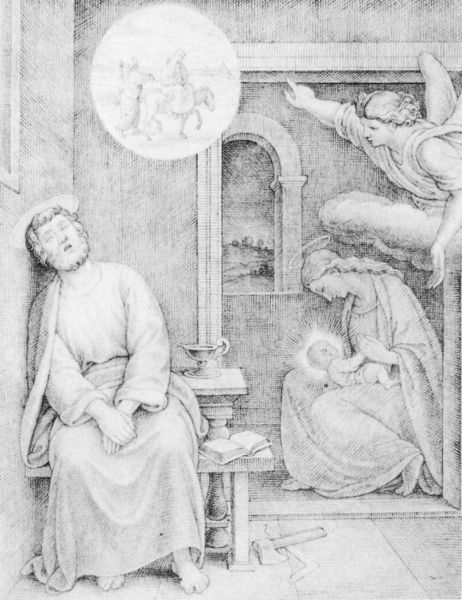
Titel: Josephs Traum
Künstler: Friedrich Olivier
Institution: Berlin, Kupferstichkabinett
Schlagwörter: mann, landschaft, fenster, frau, tisch, zeichnung, wolke, kelch, kind, mutter, locken, esel, engel, schlafen, schlafend, bank, arch, chair, men, white, window, black, gray, grey, robe, room, sit, wall, windows, woman, picture, vase, flucht, traum, wine, heiligenschein, jesus, angel, cloud, man, reise, müde, house, child, feet, light, drawing, inennraum, maria, madonna, beil, black and white, auszug, mother, sketch, saint, wings, josef, square, art, religion, legs, horse, god, book, christ, travel, riding, sleep, sleeping, baby, christian, joseph, mary, father, dream, danger, pyramids, point, tools, leg, vision, halo, pages, donkey, egypt, infant, mule, jesus christ, flee, ruler, birth, warning, axe, halos, gabriel, t, manger, direction, wise, go, buidling, carpenter, ax, diety, wisemen, by, mther, mary with child, beil winkel, \legs